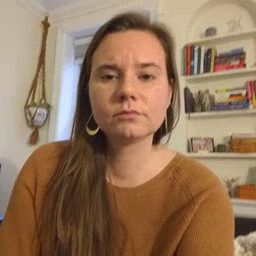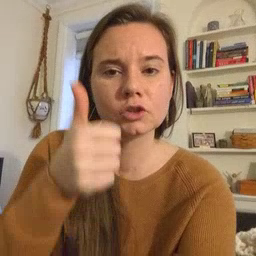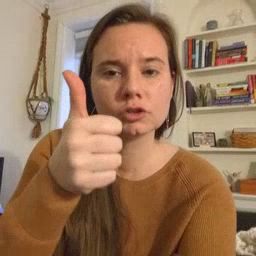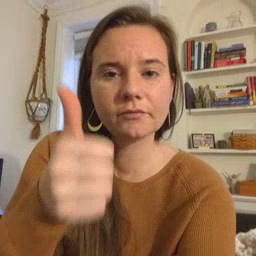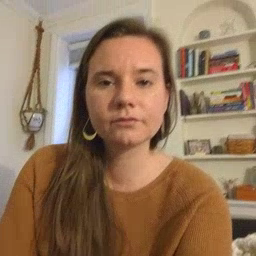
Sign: yourself